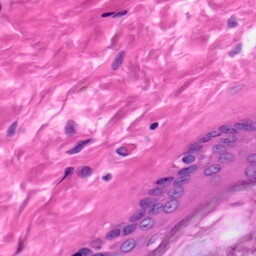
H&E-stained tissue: Skin